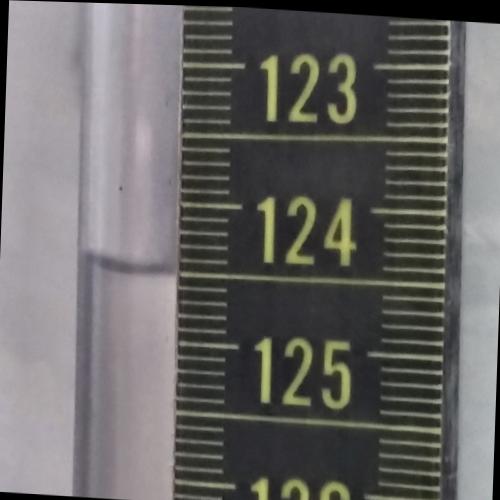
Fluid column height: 124.5 cm